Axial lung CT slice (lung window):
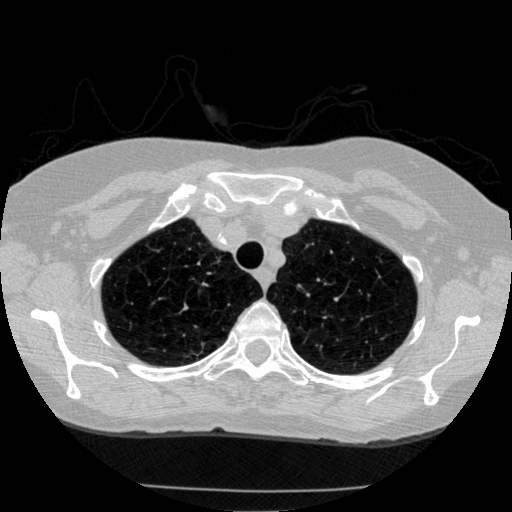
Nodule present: no